九年级 · 解析几何
(本小题 8.0 分)

如图, 在平面直角坐标系中, $B O=5,, A(10,0)$.求: $\sin \angle A O B=\frac{3}{5}$

(1) 点 $B$ 的坐标;

(2) $A B$ 的长.

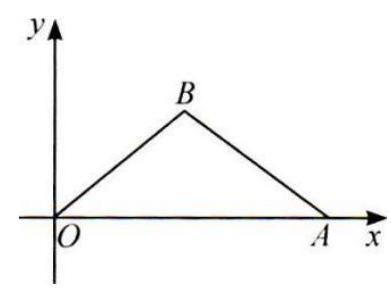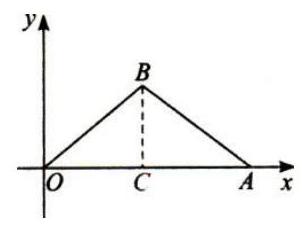
答案: 解: (1) 过点 $B$ 作 $B C \perp O A$ 于 $C$.

在 $R t \triangle B C O$ 中, $\sin \angle A O B=\frac{B C}{O B}=\frac{B C}{5}=\frac{3}{5}$,

$\therefore B C=3$.

$\therefore O C=\sqrt{O B^{2}-B C^{2}}=\sqrt{5^{2}-3^{2}}=4$.

$\therefore B$ 点坐标为 $(4,3)$.

(2) $\because A(10,0)$

$\therefore O A=10$,

又 $\because O C=4$,

$\therefore A C=10-4=6$,

又 $\because B C=3$,

$\therefore A B=\sqrt{B C^{2}+A C^{2}}=\sqrt{3^{2}+6^{2}}=3 \sqrt{5}$.

【解析】见答案.